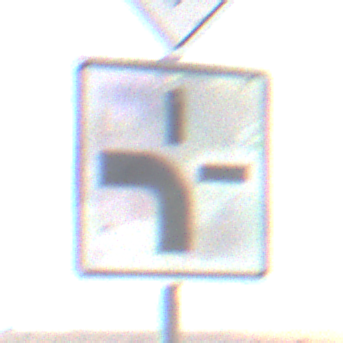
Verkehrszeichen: VerlaufVorfahrtsstrasse1
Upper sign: Vorfahrtsstrasse
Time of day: Midday
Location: Outdoor (Nature)
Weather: Clear
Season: NotSpecified
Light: Natural